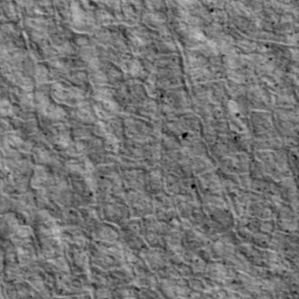
Label: non_frost